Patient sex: F
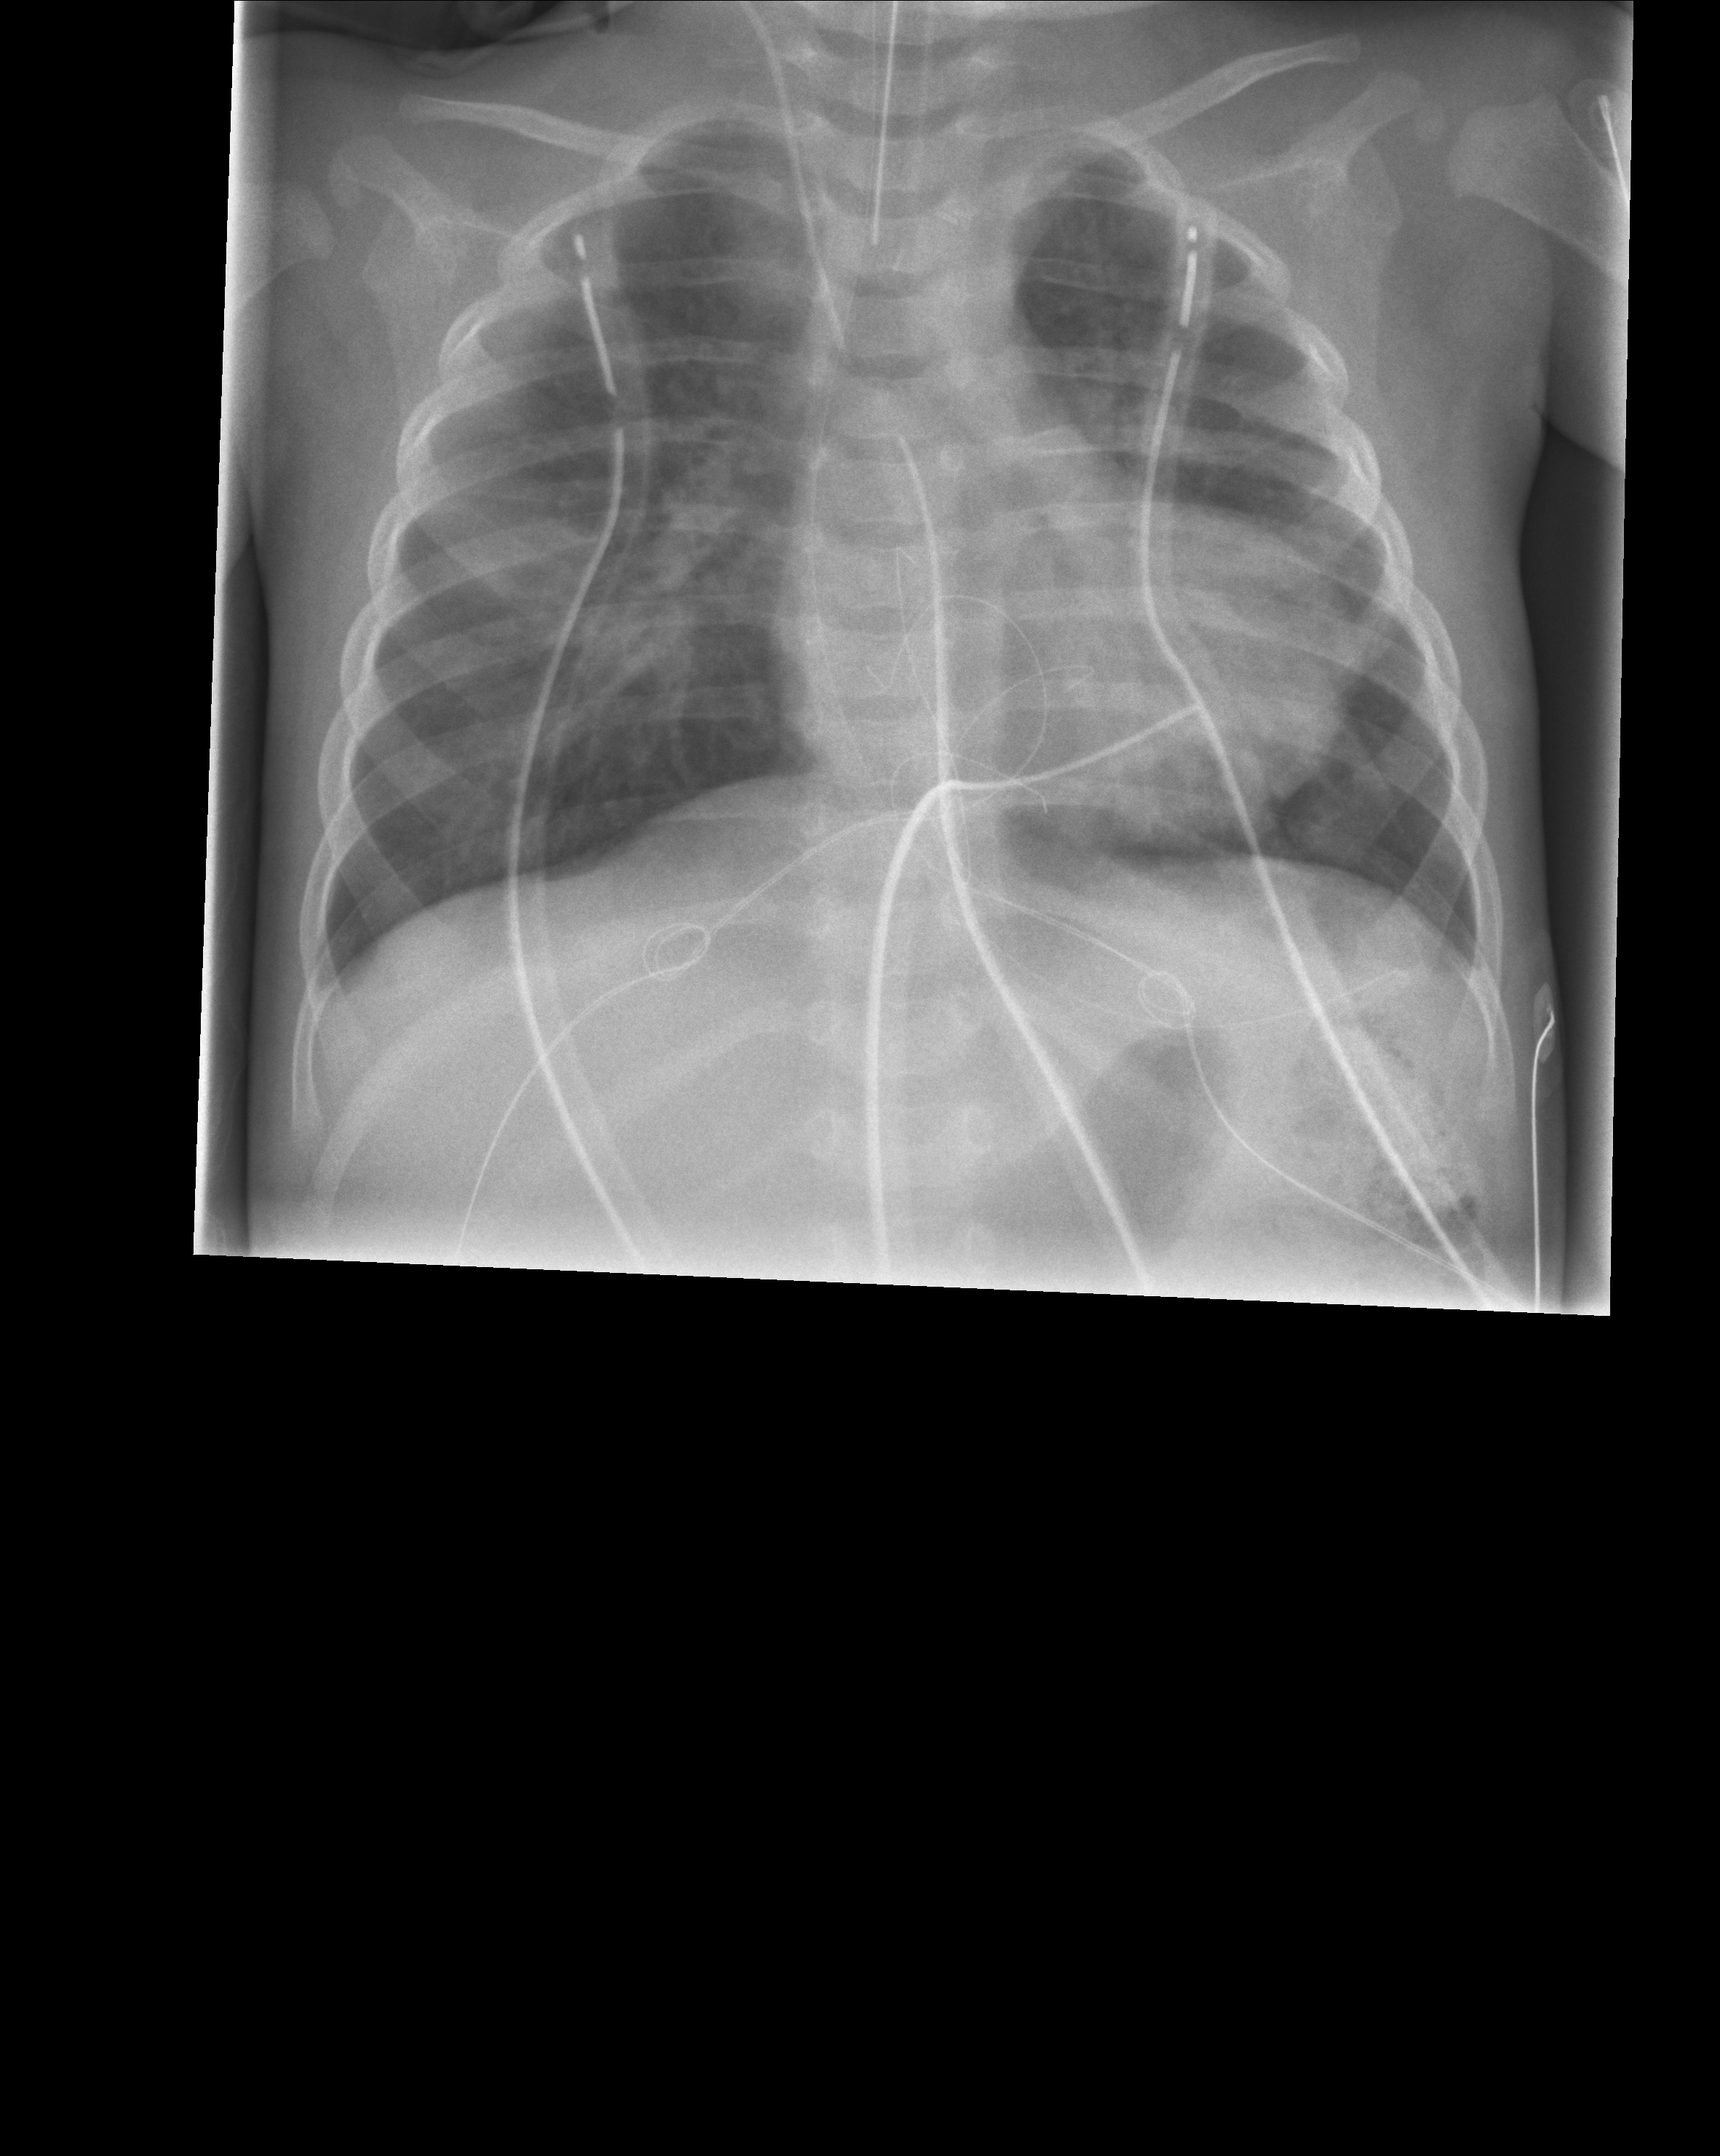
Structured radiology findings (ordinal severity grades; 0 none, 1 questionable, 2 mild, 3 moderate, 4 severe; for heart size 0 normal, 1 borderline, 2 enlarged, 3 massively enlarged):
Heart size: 2
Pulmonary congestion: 3
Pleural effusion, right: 0
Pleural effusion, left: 0
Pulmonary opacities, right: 2
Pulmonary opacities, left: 2
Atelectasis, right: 0
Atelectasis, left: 0